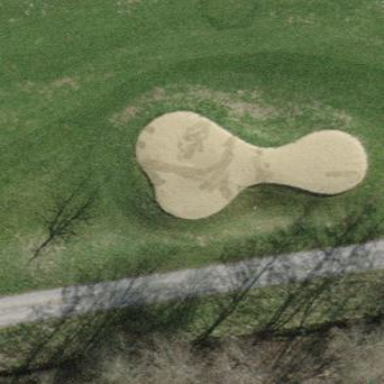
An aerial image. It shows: Golf bunker filled with sandy terrain.